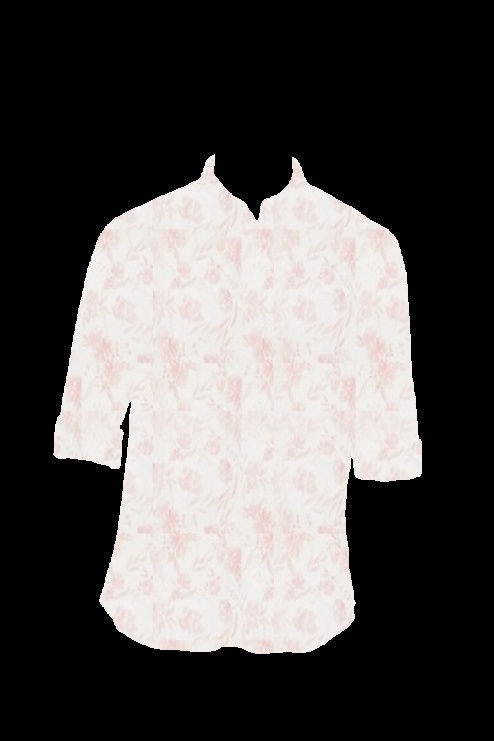
pink floral tee